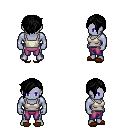
a pixel art fantasy rpg character, male body template, dark elf, purple skin, white pirate shirt, magenta pants, black pixie cut hairstyle, brown slippers, four views (front, back, left, right), 2x2 character sprite sheet, small pixel art, hard edges, no anti-aliasing